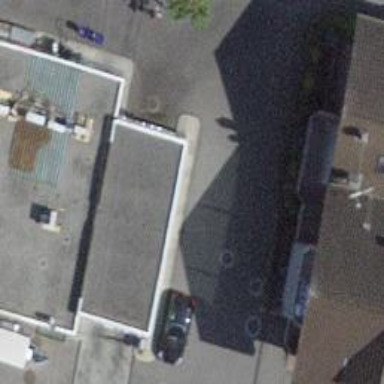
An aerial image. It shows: Car wash facility.